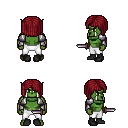
a pixel art fantasy rpg character, male body template, orc, green skin, steel arm armor, white pants, brunette pageboy hairstyle, black shoes, dagger, four views (front, back, left, right), 2x2 character sprite sheet, small pixel art, hard edges, no anti-aliasing